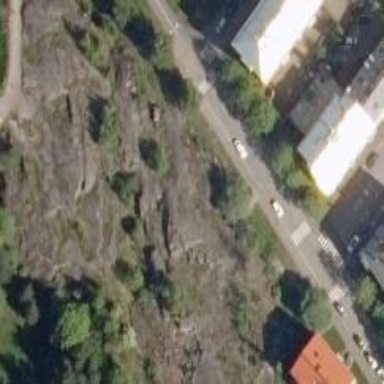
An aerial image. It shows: Natural cliff.